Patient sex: F
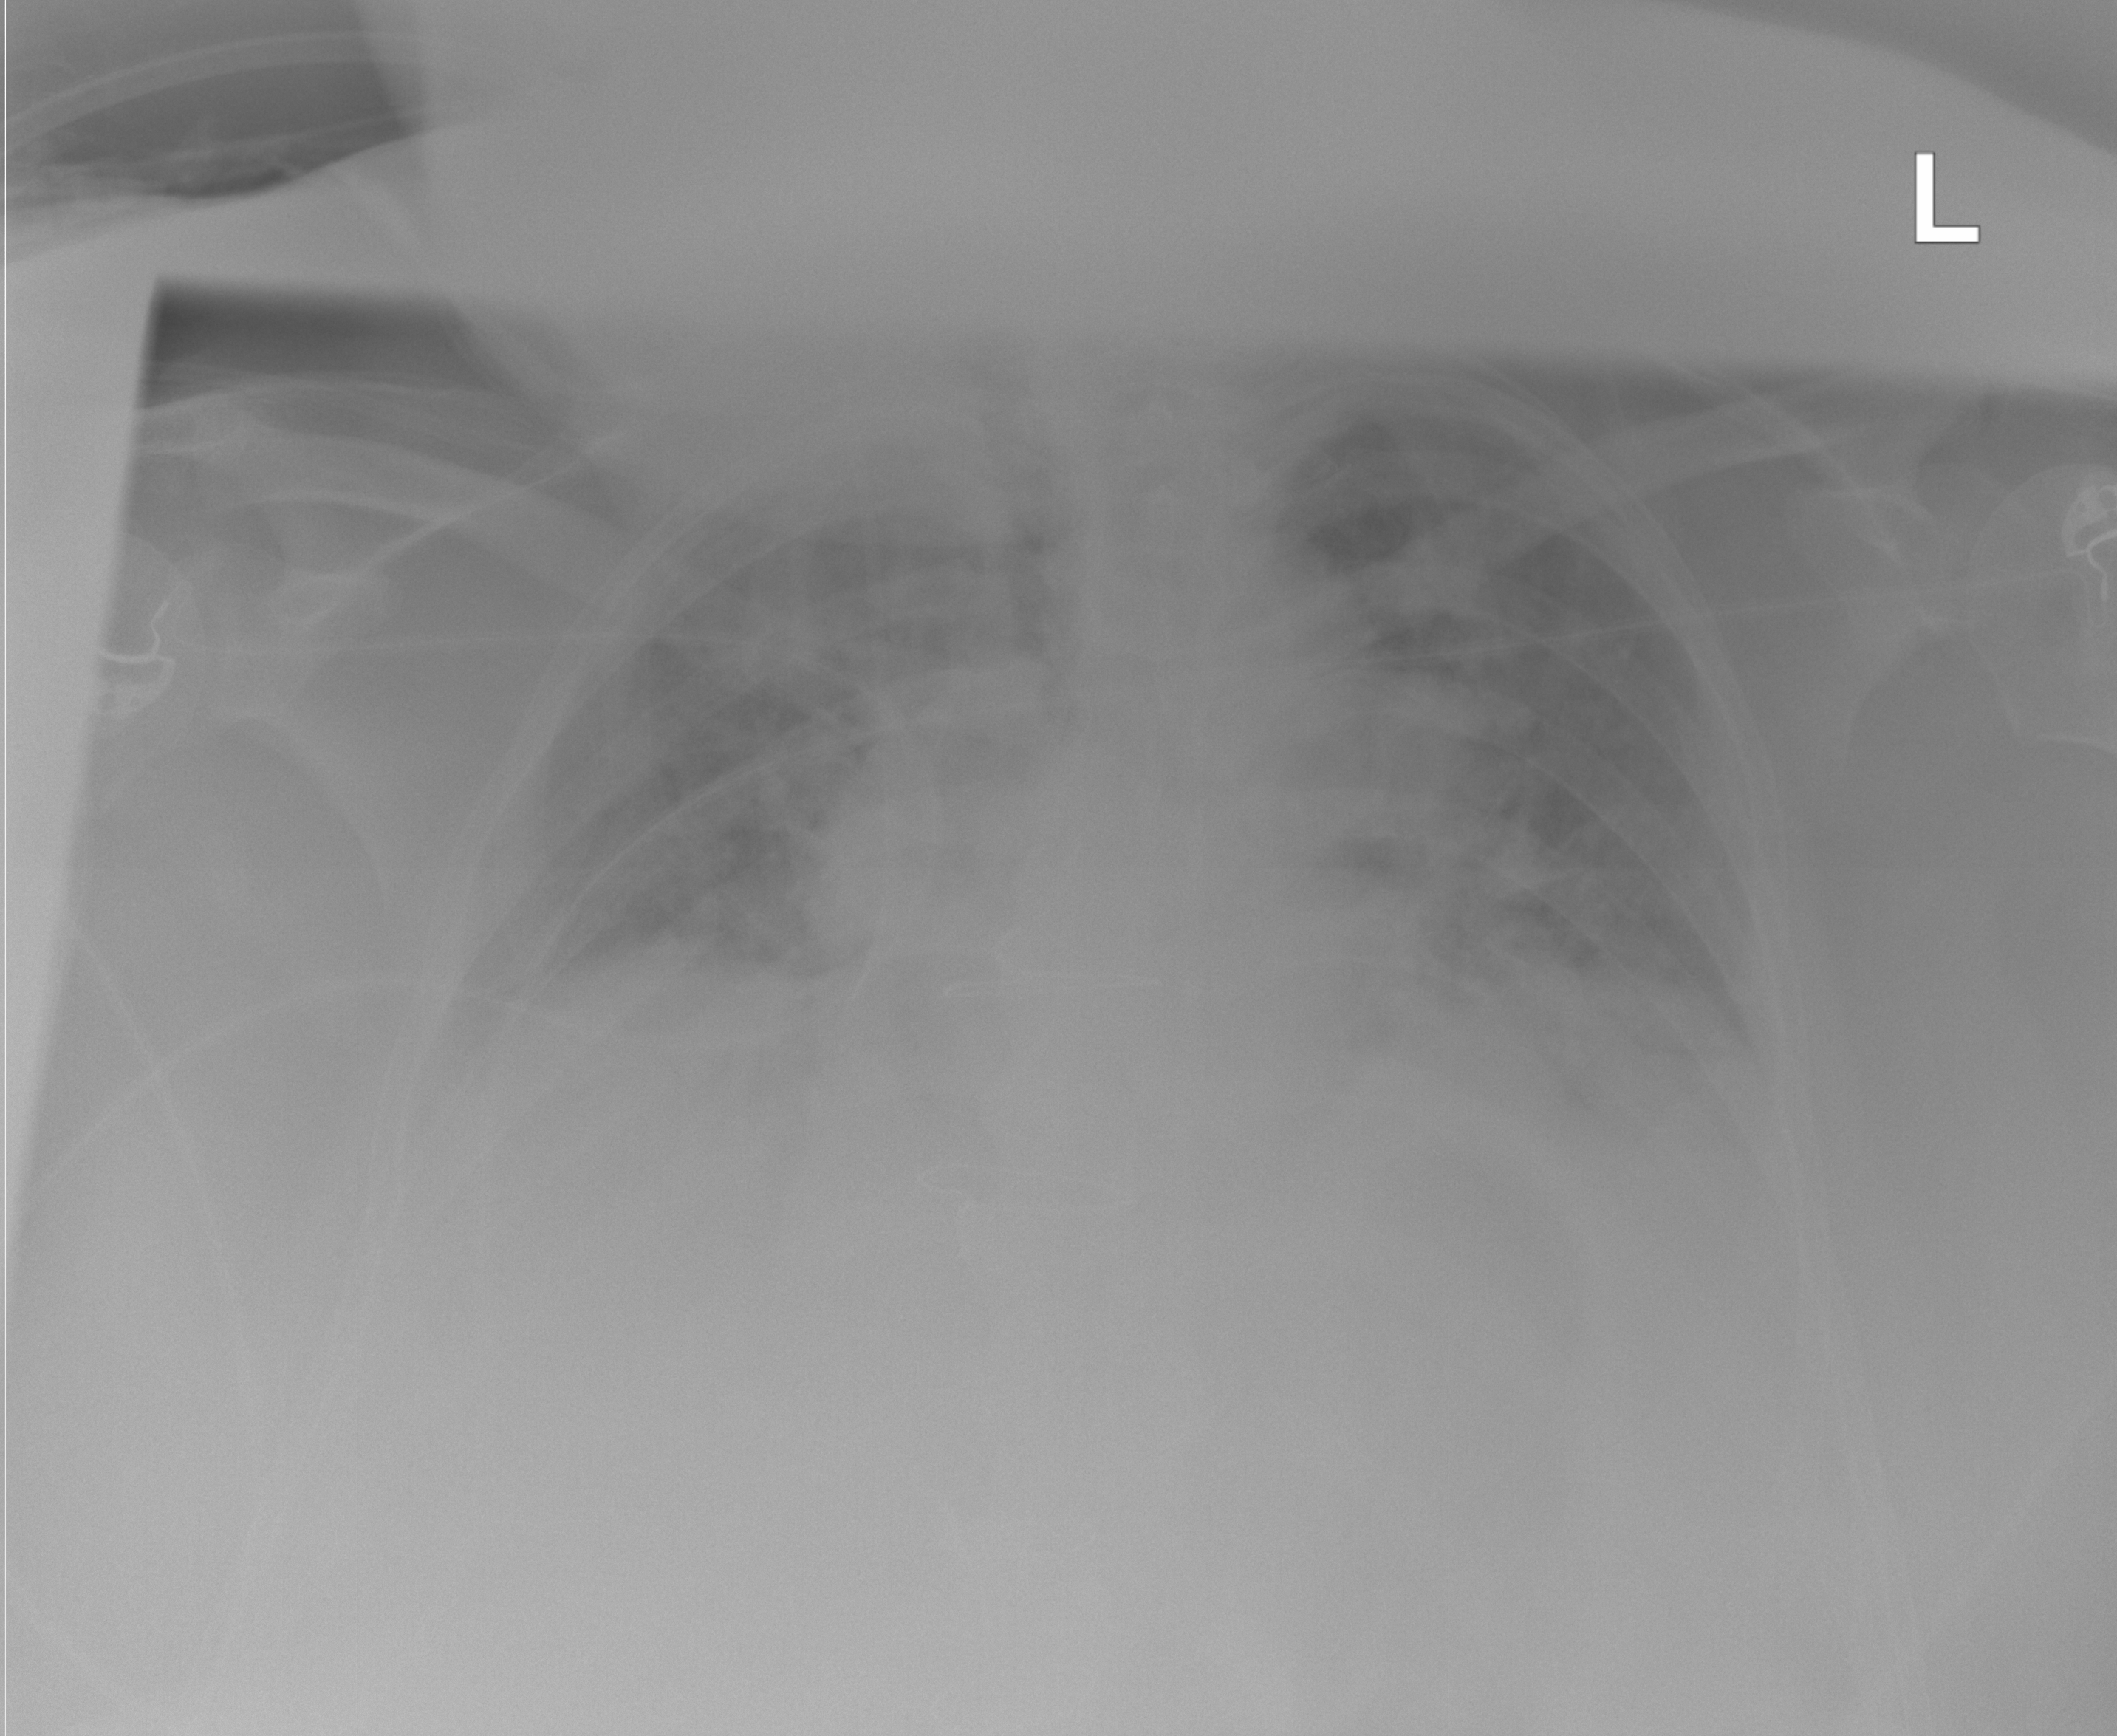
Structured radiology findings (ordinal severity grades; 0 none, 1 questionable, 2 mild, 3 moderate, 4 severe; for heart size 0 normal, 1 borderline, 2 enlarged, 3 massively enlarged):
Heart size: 2
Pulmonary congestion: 2
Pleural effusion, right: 3
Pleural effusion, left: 3
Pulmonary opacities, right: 1
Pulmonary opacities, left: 1
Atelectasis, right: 3
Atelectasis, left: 3